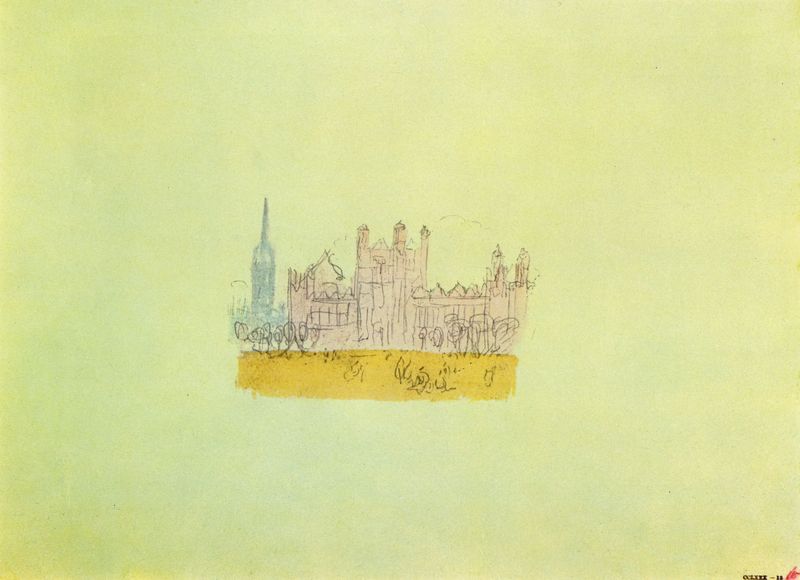
Titel: Gebäude
Künstler: William Turner
Standort: London
Institution: British Museum
Schlagwörter: baum, blau, himmel, weiß, wolken, aquarell, bäume, fluss, gelb, grün, kirchturm, landschaft, menschen, stadt, ufer, ausschnitt, frankreich, grau, hintergrund, orange, paris, schwarz, skizze, zeichnung, dach, gebäude, haus, park, rose, rot, schloss, wiese, beige, malerei, architektur, sockel, spitze, bild, erde, häuser, natur, busch, büsche, kirche, pflanze, pflanzen, england, rosa, zart, kirchturmspitze, turm, turmspitze, garten, schnell, papier, ansicht, fassade, fassaden, vedute, studie, gipfel, modern, dächer, giebel, graphik, hellgrün, klein, linien, platz, silhouette, kuppel, architecture, blue, church, palace, people, red, white, black, figures, gray, green, grey, old, painting, portrait, windows, yellow, picture, pink, print, brown, silouette, striche, zinnen, kirchen, kirchtürme, panorama, stadtansicht, laviert, tusche, kloster, türmchen, türme, zwiebeltürme, münchen, palast, dom, minimalistisch, druck, koloriert, bleistift, entwurf, kunst, stift, kathedrale, gotisch, clouds, sky, tree, florenz, building, landscape, sand, abbey, houses, roof, street, tower, trees, grass, entrance, drawing, paper, london, foo, castle, etching, line, sketch, miniatur, pen, bridge, fence, small, town, italy, federzeichnung, city, buntstift, notre dame, architekturzeichnung, zeichung, stadtbild, dome, plan, cathedral, courtyard, ink, draft, walls, esquisse, dessin, spitzdach, strichzeichnung, buildings, facade, venice, lawn, watercolor, übersicht, pastel, pencil, westminster, lines, belltower, steep, wash, gekritzel, minimal, spire, steeple, impressionistic, verhältnis, auschnitt, structure, vordergrung, tan, market, winzig, towers, gekrakel, scribble, finial, boring, skyline, rooftops, shops, colorierte zeichnung, canal, dessin esquisse, kuooel, gates, turrets, soft, lame, farbe, parliament, pastell, thames, faint, doodle, minimalism, minimalist, idk, bridhe, st paul, lithografie, houses of parliament, parliment, big ben, oclxxx, tiny, turmspietze, castlw, skylines, jdajsl'g, sdgjsdkl', bulavard, skyscrapers, townhall, scibbles